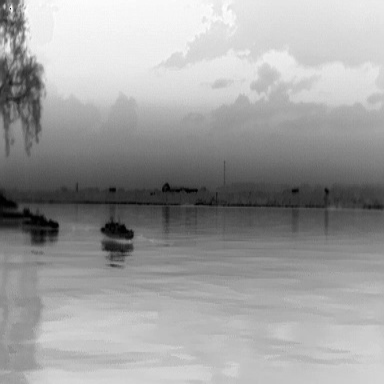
There are two warships in the infrared image.